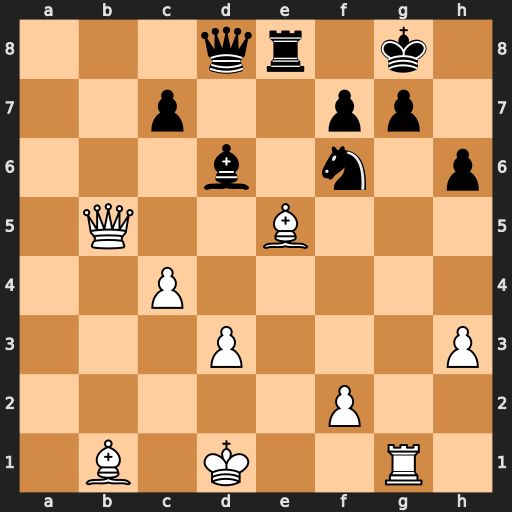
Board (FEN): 3qr1k1/2p2pp1/3b1n1p/1Q2B3/2P5/3P3P/5P2/1B1K2R1
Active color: w
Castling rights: -
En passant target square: -
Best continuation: Bxf6 Qxf6 Qxe8+